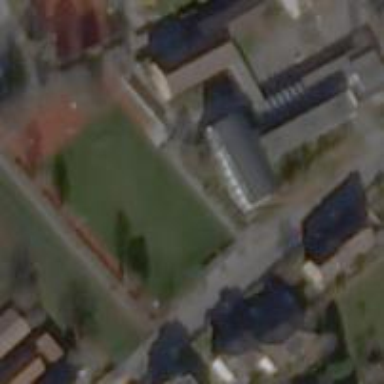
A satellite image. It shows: School building.